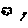
Label: cloud